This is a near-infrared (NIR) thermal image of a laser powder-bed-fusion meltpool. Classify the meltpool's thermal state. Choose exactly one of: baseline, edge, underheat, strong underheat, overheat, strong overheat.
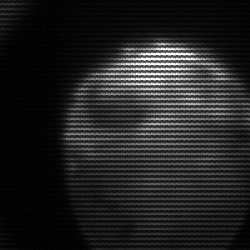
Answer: edge